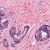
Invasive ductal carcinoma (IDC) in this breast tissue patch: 1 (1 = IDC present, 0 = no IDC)